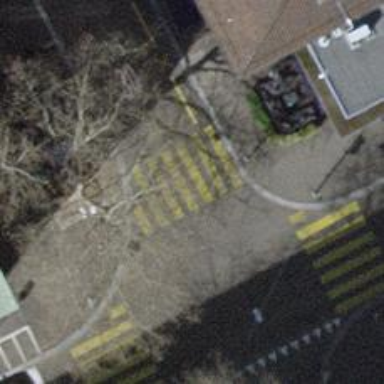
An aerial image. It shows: Zebra crossing controlled by traffic signals with zebra markings.